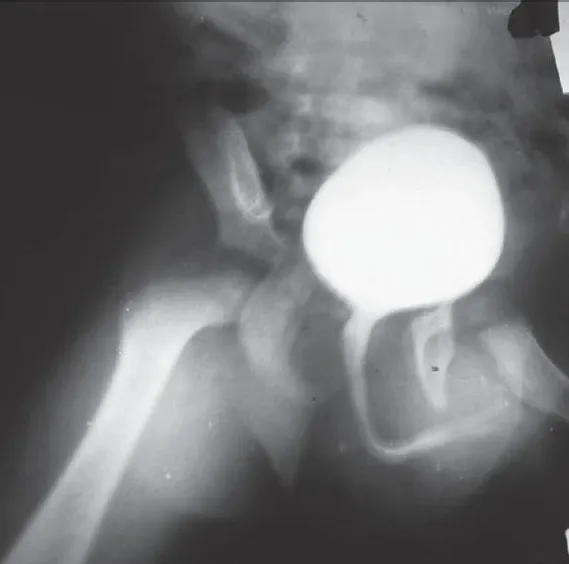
Voiding cystourethrogram showing elongated post urethra.
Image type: radiology (x_ray)